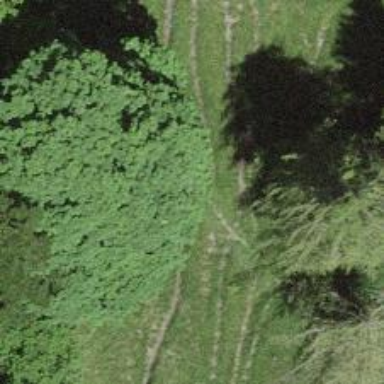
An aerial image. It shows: Path.